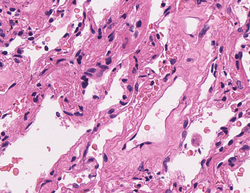
Tumor epithelial tissue: no
Tumor-associated stroma tissue: no
Normal tissue: yes